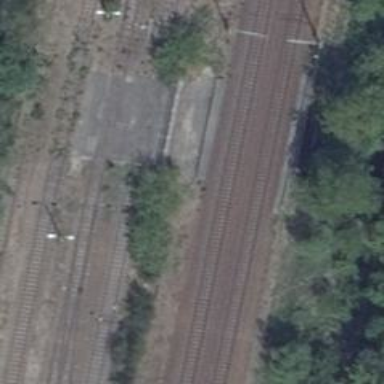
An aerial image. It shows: Railway bridge over siding rail service.